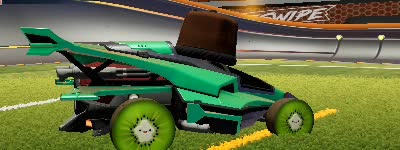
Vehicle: aftershock